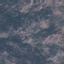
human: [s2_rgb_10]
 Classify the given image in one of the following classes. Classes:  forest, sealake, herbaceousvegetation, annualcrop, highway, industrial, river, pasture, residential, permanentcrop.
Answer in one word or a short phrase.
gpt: HerbaceousVegetation